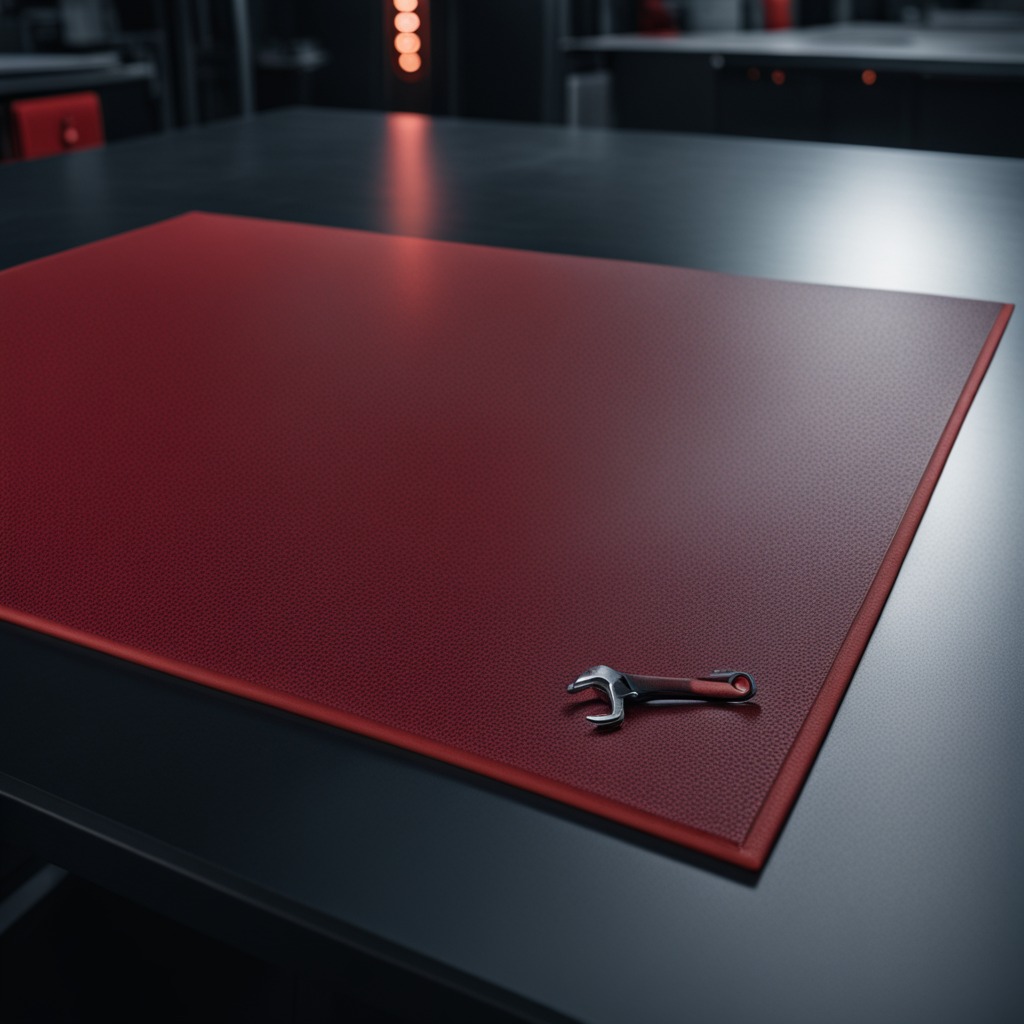
An wrench lies on the clean granite tabletop covered with a red rubber mat inside a workshop at night dim ambient light soft shadows worn but beneath the mat